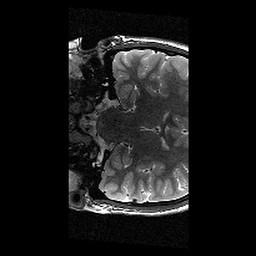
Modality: T2w
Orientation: coronal
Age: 12
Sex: female
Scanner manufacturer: siemens
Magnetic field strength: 3 T
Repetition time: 9.23 s
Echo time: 0.067 s